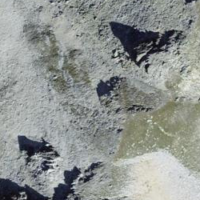
EUNIS habitat code: 48
Species observed at this site:
Rupicapra rupicapra